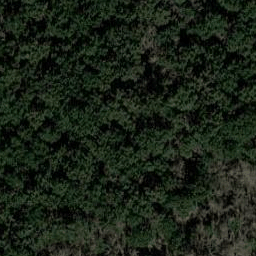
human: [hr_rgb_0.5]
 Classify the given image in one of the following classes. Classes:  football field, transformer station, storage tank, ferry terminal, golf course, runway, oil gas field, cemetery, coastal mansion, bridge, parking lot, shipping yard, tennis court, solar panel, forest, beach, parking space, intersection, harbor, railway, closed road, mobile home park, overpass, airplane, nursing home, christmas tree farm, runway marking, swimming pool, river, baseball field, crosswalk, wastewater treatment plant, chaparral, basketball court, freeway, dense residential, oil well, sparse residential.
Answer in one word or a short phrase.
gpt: forest